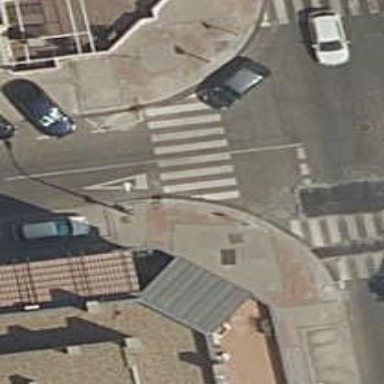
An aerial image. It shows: Pedestrian crossing with zebra markings on the footway.